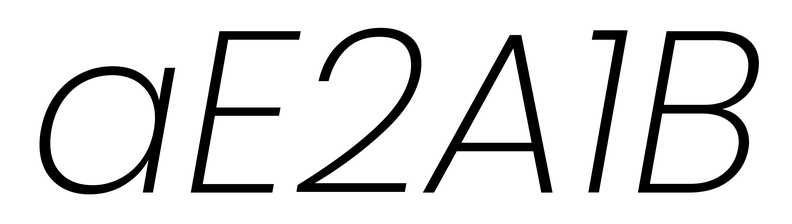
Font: Poppins-ExtraLightItalic